Question:
I am trying to bind a list of 'SelectList' Items to a Kendo dropdown in jquery using 'dropDown.setDataSource(result)' event. But the issue is, the data displayed in the drop-down is showing as '[object object]'.
'''
$(document).ajaxStop(function () {
var exportTypeDropDown = $("#exportTypeDropDown").data("kendoDropDownList");
if (dropDownLoaded == false && exportTypeDropDown!=null) {
dropDownLoaded = true;
var url = "@Url.Action("GetExportTypes", UiControls.ControllerName)";
$.ajax({
url: url,
type: "POST",
traditional: true,
success: function (result) {
exportTypeDropDown.setDataSource(result);
}
});
}
});
'''
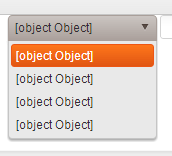
Answer: Try this,
This is just example,
'''
@Html.DropDownList("CustomerId", (SelectList)ViewBag.CustomerNameID, "--Select--")
@(Html.Kendo().DropDownList()
.Name("ddlSearchPNResults")
.DataTextField("Text")
.DataValueField("Value")
.AutoBind(false)
.CascadeFrom("CustomerId"))
'''
'''
$(document).ready(function () {
$("#CustomerId").change(function () {
var ddl = $('#ddlSearchPNResults').data("kendoDropDownList");
var Id = $("#CustomerId").val();
$.ajax({
url: '@Url.Action("GetCustomerNameWithId", "Test")',
type: "Post",
data: { CustomerNameId: Id },
success: function (listItems) {
ddl.setDataSource(listItems);
}
});
});
});
'''
'''
public JsonResult GetCustomerNameWithId(string CustomerNameId)
{
int _CustomerNameId = 0;
int.TryParse(CustomerNameId, out _CustomerNameId);
var listItems = GetCustomerNameId(_CustomerNameId).Select(s => new SelectListItem { Value = s.CID.ToString(), Text = s.CustomerName }).ToList<SelectListItem>();
return Json(listItems, JsonRequestBehavior.AllowGet);
}
'''
It's perfectly working.